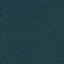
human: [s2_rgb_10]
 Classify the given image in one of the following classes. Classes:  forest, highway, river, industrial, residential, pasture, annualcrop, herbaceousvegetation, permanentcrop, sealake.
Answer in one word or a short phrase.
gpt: Forest